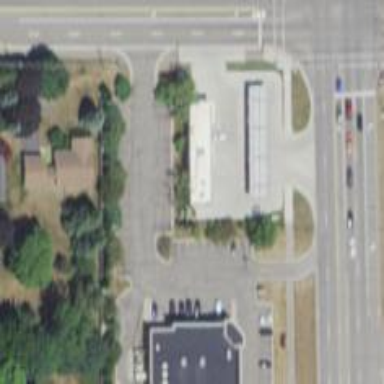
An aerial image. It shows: Convenience shop.